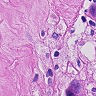
Metastatic tissue present: yes